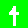
Digit: 4